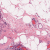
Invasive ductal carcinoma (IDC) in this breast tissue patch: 1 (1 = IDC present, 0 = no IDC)